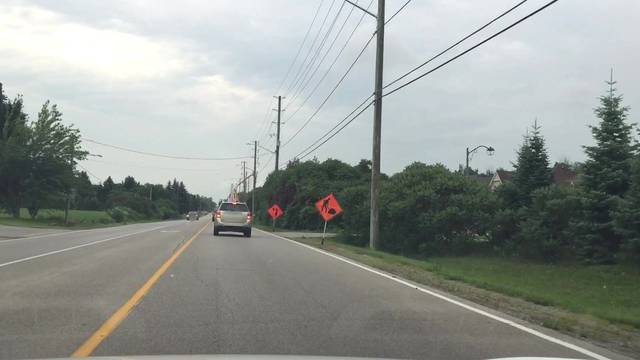
Region: Canada
Coordinates: 43.93, -78.824